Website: bh-photo
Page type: billing-address
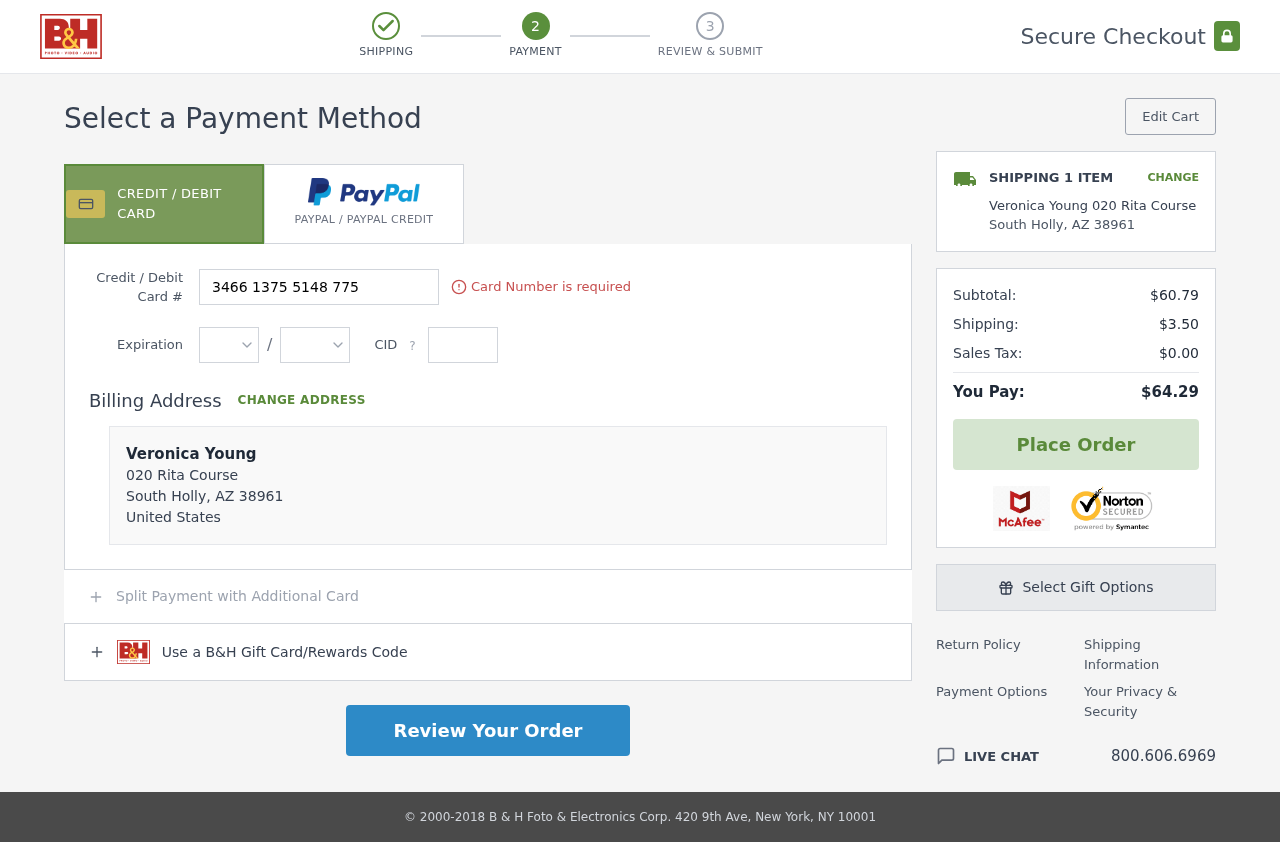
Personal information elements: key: PII_CARD_CVV
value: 5914
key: PII_CARD_EXPIRY_MONTH
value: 07
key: PII_CARD_EXPIRY_YEAR
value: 27
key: PII_CARD_NUMBER
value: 3466 1375 5148 775
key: PII_CITY
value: South Holly
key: PII_COUNTRY
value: United States
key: PII_FULLNAME
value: Veronica Young
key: PII_FULLNAME2
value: Veronica Young
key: PII_POSTCODE
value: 38961
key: PII_STATE_ABBR
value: AZ
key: PII_STREET
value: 020 Rita Course
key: PII_POSTCODE_FULL
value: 38961
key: PII_POSTCODE_NUMERIC
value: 38961
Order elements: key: ORDER_NUM_ITEMS
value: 1
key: ORDER_SUBTOTAL
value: $60.79
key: ORDER_SHIPPING_COST
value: $3.50
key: ORDER_TAX
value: $0.00
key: ORDER_TOTAL
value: $64.29